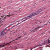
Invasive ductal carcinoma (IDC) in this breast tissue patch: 0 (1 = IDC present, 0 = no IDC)